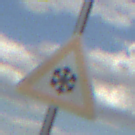
Verkehrszeichen: SchneeOderEisglaette
Umgebung: Outdoor, Nature
Tageszeit: Midday
Wetter: PartlyCloudy
Licht: Natural
Jahreszeit: NotSpecified
Kontrast: LowContrast